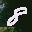
Label: 8